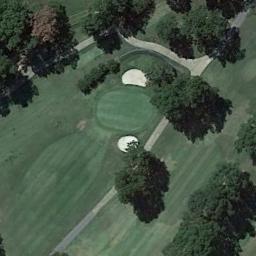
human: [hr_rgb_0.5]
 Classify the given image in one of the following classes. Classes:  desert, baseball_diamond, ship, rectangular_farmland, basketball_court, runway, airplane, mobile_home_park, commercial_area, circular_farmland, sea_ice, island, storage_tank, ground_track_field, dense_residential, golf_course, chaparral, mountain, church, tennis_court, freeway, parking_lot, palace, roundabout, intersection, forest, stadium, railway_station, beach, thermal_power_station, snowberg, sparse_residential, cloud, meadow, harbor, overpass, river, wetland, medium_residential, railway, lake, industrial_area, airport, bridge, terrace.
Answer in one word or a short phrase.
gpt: golf_course